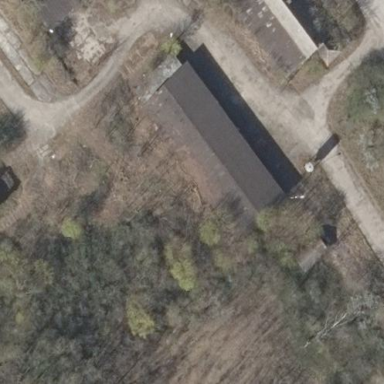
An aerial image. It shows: Grey building with gabled roof oriented along the structure. The roof is dark grey color.